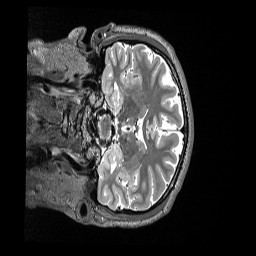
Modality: T2w
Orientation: coronal
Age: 37
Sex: male
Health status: ill
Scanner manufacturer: siemens
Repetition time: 3.2 s